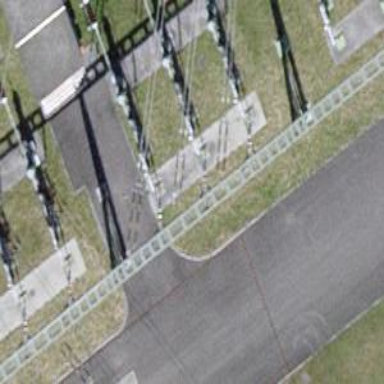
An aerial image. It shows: Bay with 3 power lines and cables.